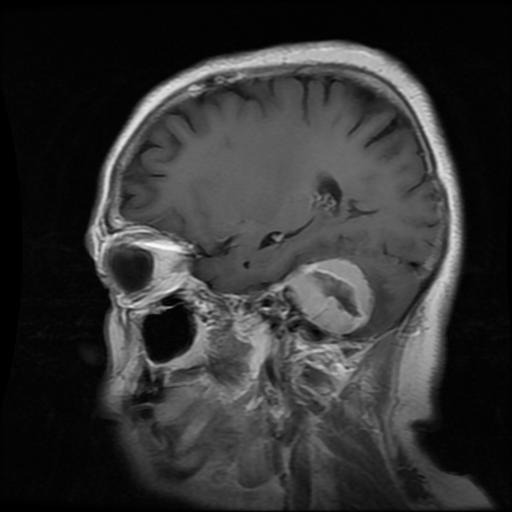
Label: meningioma